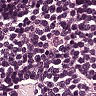
Metastatic tissue present: no